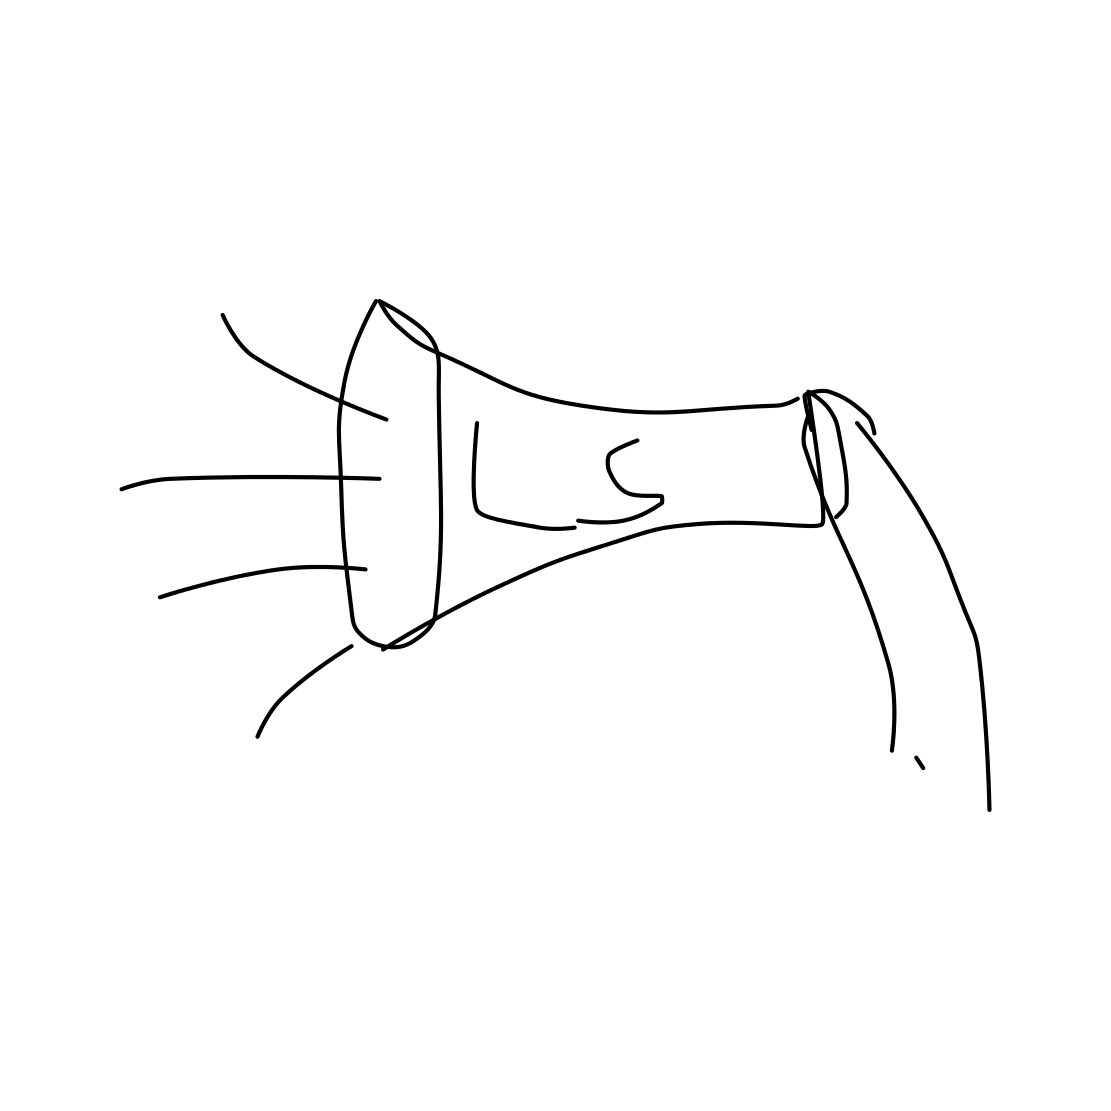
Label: loudspeaker